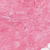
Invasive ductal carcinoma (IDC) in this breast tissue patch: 0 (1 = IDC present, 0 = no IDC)